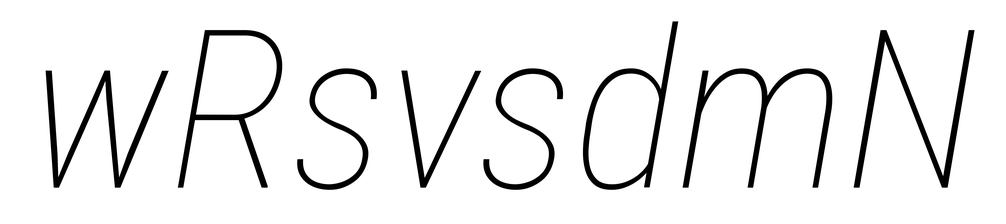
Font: Roboto-Italic_Condensed_Thin_Italic